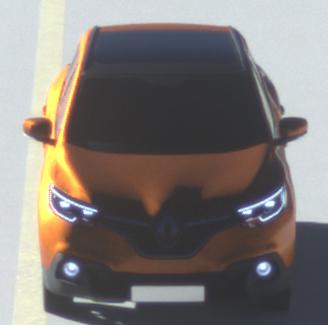
Make: Renault
Model: Kadjar ENERGY TCe 130
Detailed model: Kadjar
Model produced from: 2015/05
Model produced until: 2018/08
Doors: 5
Color: orange
Road condition: dry road
Daytime: morning or afternoon
Contrast: high contrast